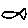
Label: fish